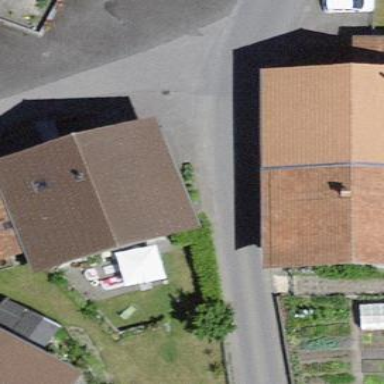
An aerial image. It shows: Residential building.